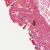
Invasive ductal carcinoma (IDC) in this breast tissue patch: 0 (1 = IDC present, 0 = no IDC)